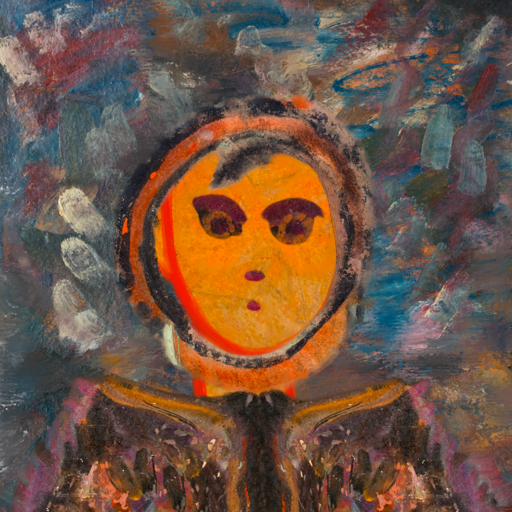
Background: Boggyland, Head And Neck Front: Sisters, Face Front: Doll, Bust: Gypsy_Queen, Hair Front: Childish, Head Accessory: Blank, Second Necklace: Blank, Necklace: Blank, Baby: Blank